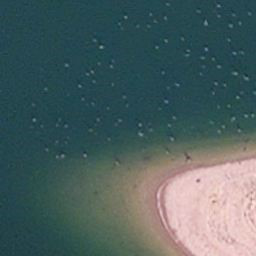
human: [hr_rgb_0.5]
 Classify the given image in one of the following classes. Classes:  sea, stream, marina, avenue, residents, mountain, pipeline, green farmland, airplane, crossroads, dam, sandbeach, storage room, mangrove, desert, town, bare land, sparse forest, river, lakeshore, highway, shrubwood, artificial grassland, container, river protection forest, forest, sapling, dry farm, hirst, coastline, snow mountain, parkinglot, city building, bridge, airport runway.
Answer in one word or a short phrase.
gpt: lakeshore